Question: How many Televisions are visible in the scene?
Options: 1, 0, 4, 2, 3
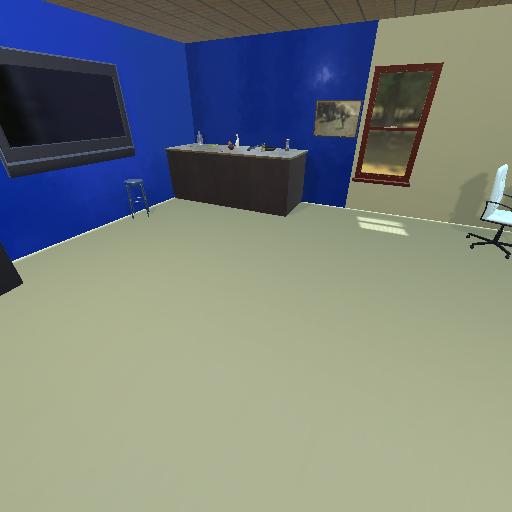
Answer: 1